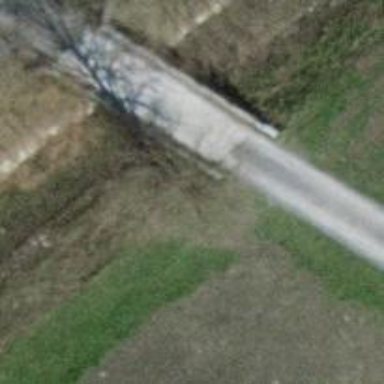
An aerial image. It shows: Unclassified road with gravel surface.